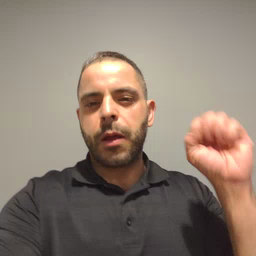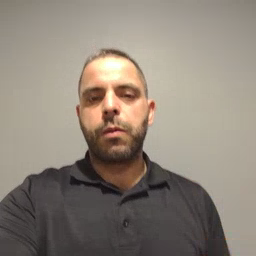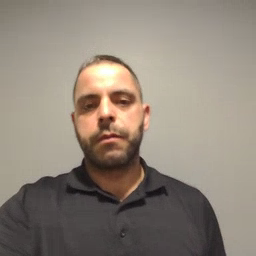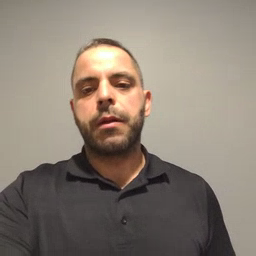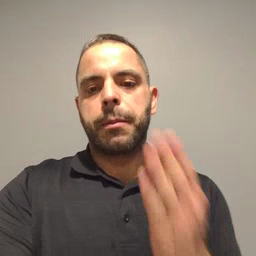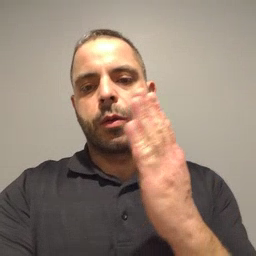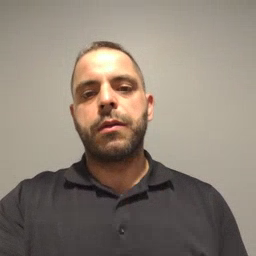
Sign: blue